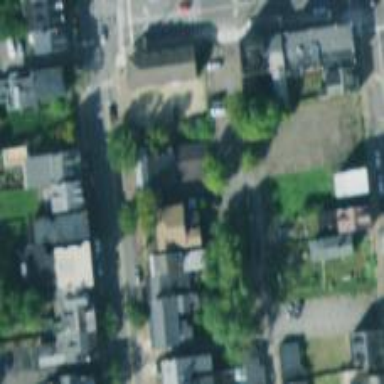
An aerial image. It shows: Alley classified as service road.